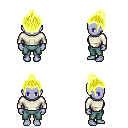
a pixel art fantasy rpg character, female body template, dark elf, purple skin, white long-sleeve shirt, teal pants, gold short topknot hairstyle, four views (front, back, left, right), 2x2 character sprite sheet, small pixel art, hard edges, no anti-aliasing